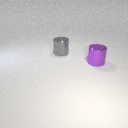
large purple metal cylinder to the right of large gray metal cylinder